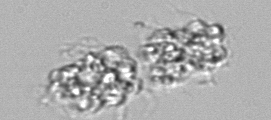
Label: Leptocylindrus_mediterraneus